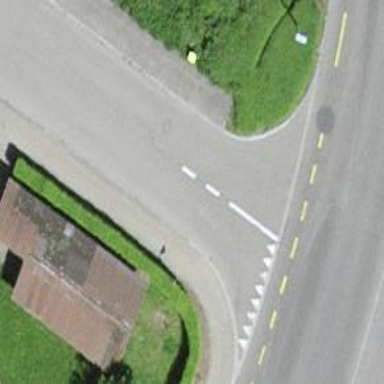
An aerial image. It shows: Footway with asphalt surface and crossing.